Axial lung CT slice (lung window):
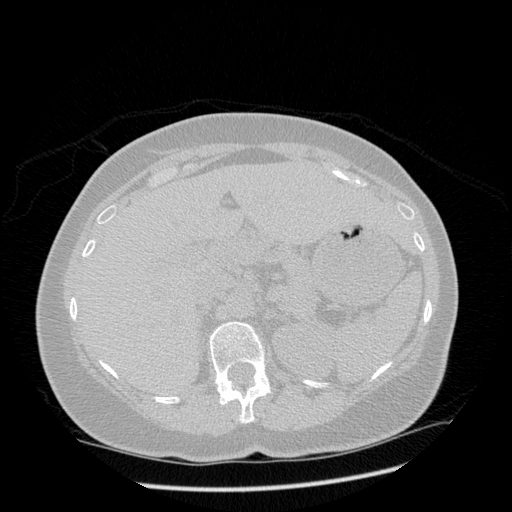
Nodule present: no